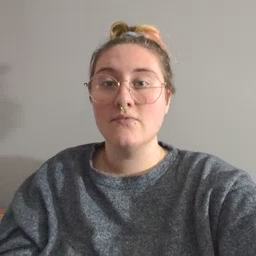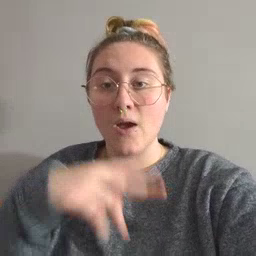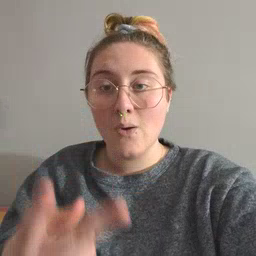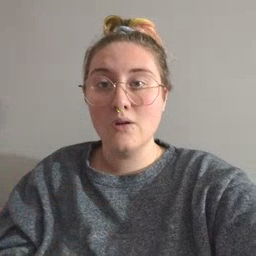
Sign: fall